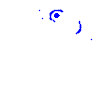
Particle: electron